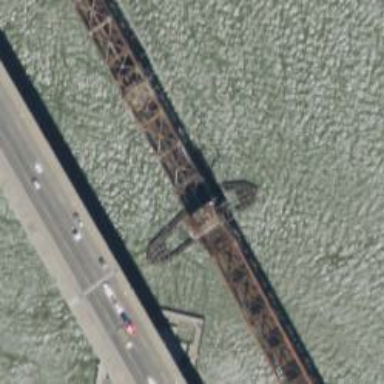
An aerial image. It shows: Lift bridge for railways.